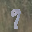
Label: 9